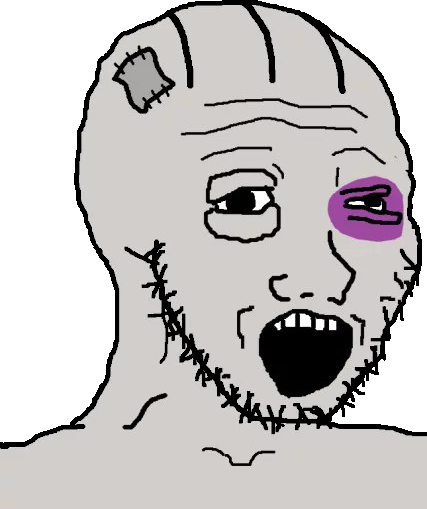
Label: 5_Soyjak